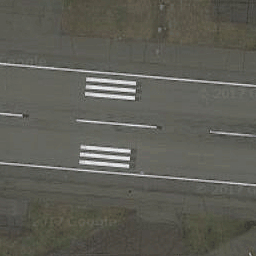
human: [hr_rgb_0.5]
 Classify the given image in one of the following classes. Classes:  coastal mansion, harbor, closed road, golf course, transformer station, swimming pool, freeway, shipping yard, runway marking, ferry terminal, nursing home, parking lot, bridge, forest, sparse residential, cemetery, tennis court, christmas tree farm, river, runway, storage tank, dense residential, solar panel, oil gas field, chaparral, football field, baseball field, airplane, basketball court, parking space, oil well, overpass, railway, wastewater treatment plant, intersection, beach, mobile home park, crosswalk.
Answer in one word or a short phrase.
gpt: runway